Question: Im using JvectorMap for creating world map.
My code is like this:
'''
var gdpData = {
"AF": 16.63,
"AL": 11.58,
"DZ": 158.97,
...
};
$('#world-map-gdp').vectorMap({
map: 'world_mill_en',
series: {
regions: [{
values: gdpData,
scale: ['#C8EEFF', '#0071A4'],
normalizeFunction: 'polynomial'
}]
},
onRegionLabelShow: function(e, el, code){
el.html(el.html()+' (GDP - '+gdpData[code]+')');
}
});
'''
it is showing map like this:

In the above map if im placing cursor on Russia REGION it is showing a tool tip country name and its Gdp count value like Russia(GDP-1476.91)
I have added a button somewhere else and On clicking of the btton im showing popup in that popup im displaying the same worldmap.
But in that popup if im placing cursor on any region it is not showing Country name with GDP value..
can anyone help me pls..
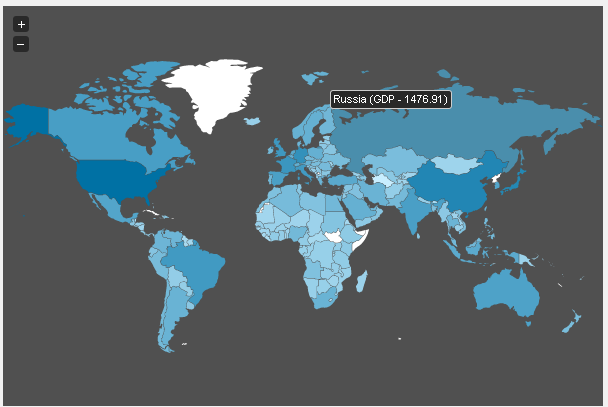
Answer: Check your region name 'z-index', it might be less than your popup 'z-index', which is causing the region name to be hidden.